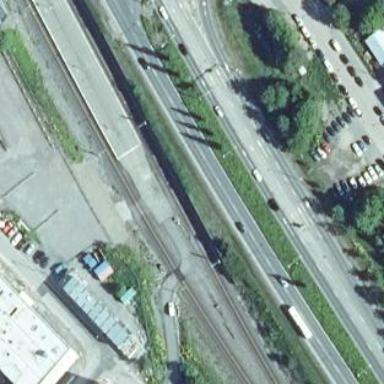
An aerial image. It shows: Level crossing with saltire marking.